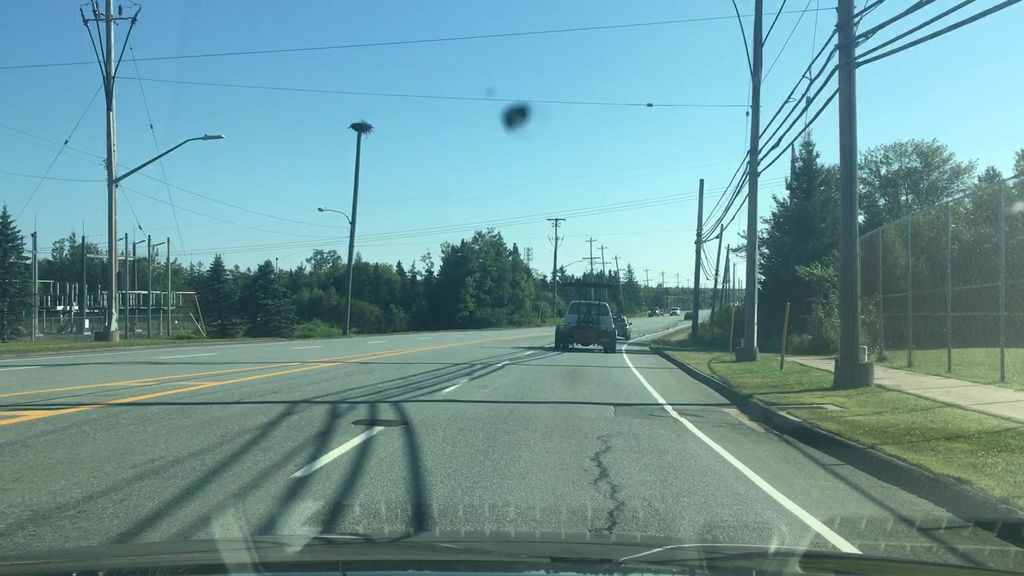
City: halifax